Current action and preconditions to check: trajectory_clear

Your task: For each precondition in the list above, predict whether it will hold at this action.

Consider the current scene as observed from the mobile robot's camera, and analyze the predicted future states of all dynamic agents (e.g., people, animals, vehicles, or any moving entities) within the NEXT SECOND.

IMPORTANT: Only answer "very likely" if you are absolutely certain—based on strong, clear evidence—that a dynamic agent will violate the precondition in the predicted future state. Do NOT answer "very likely" for unlikely, ambiguous, or low-probability risks.

Ask yourself for each precondition: Is there a high probability, with clear and convincing evidence, that the predicted future states of any dynamic agent will interfere with the predicted future state of the currently executing action within the NEXT SECOND, causing that precondition to fail?

Assess the risk level based on these predictions. Use "likely" or "very likely" if motions create a clear risk of interference.

Use "neutral" or "improbable" if agents are nearby but their predicted paths are clearly diverging or non-conflicting.

Failure Risk Categories: "very improbable", "improbable", "neutral", "likely", "very likely"

Answer Format: Output ONLY the probability_of_failure value from these categories: "very improbable", "improbable", "neutral", "likely", "very likely"

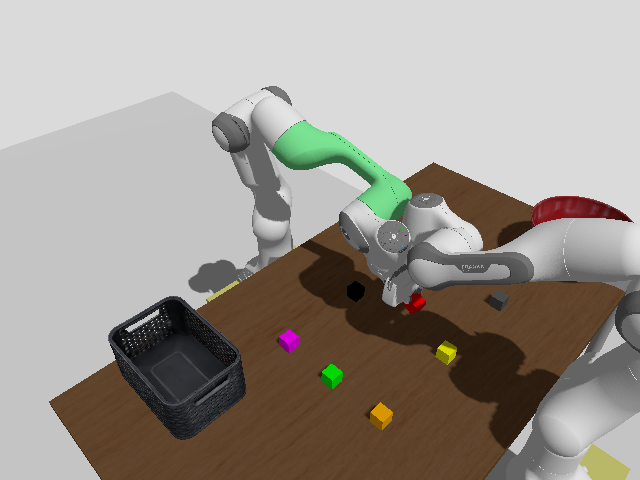

Answer: likely